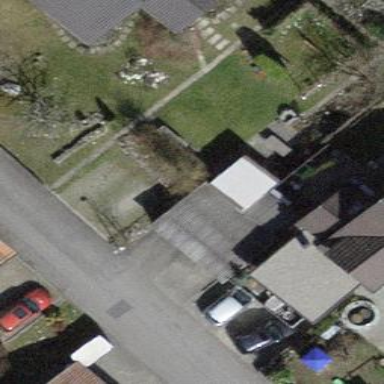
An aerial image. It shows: Garage building.